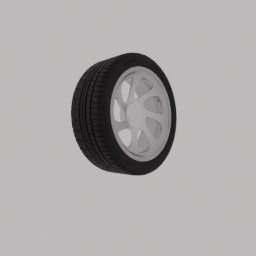
Label: mechanical